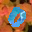
Label: 0